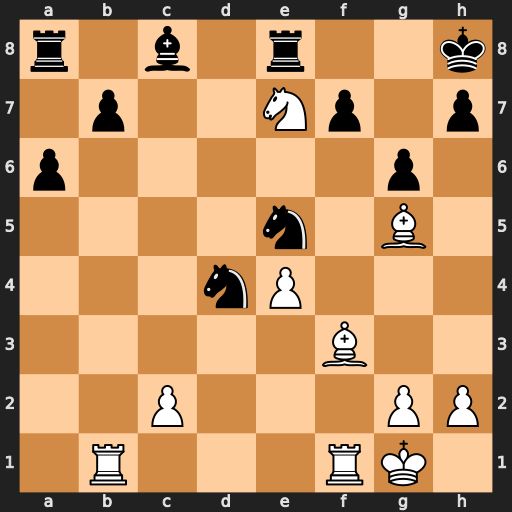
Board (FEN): r1b1r2k/1p2Np1p/p5p1/4n1B1/3nP3/5B2/2P3PP/1R3RK1
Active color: w
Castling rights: -
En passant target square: -
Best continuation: Bf6#